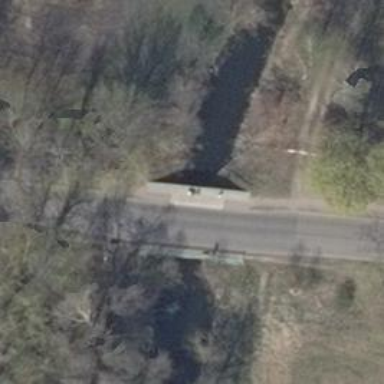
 featuring bridge. There are sidewalks on both sides of the road."